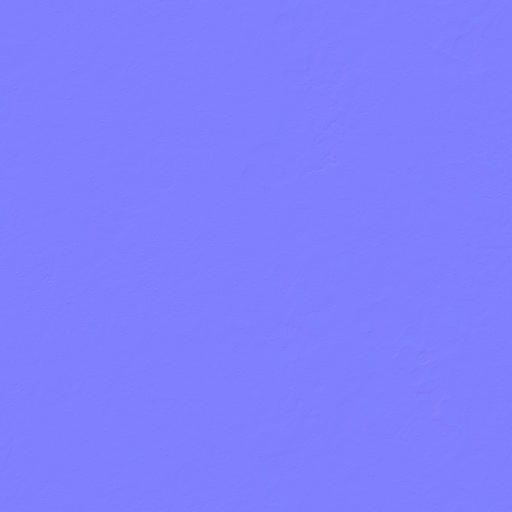
black clean dark metal